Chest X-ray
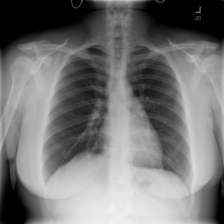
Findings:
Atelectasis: negative
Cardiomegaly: negative
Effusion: negative
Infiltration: positive
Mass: negative
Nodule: negative
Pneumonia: negative
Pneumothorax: negative
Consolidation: negative
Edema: negative
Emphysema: negative
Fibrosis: negative
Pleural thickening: negative
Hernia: negative